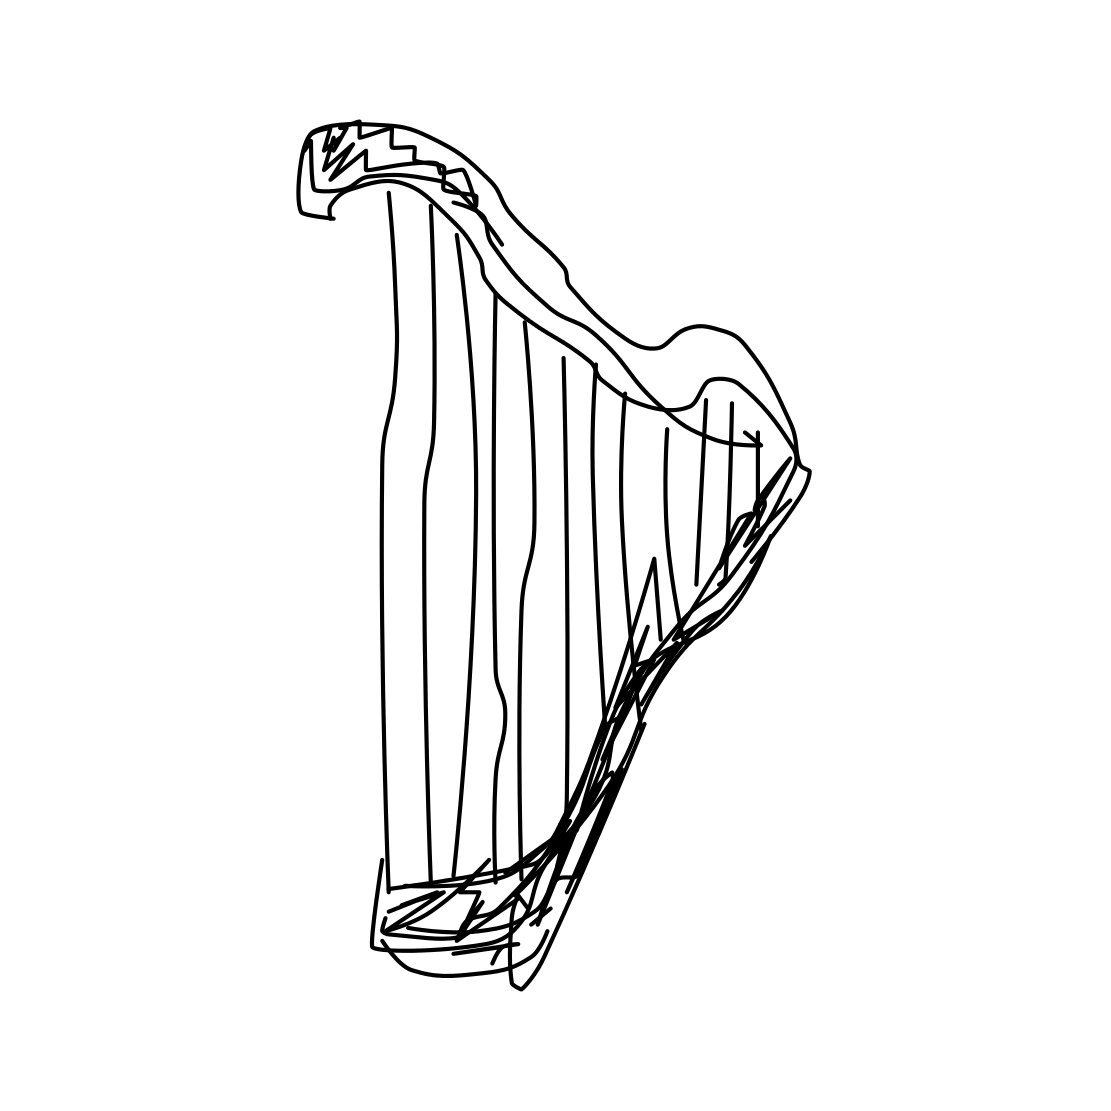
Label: harp